Question:
I am using Google drive ios sdk in my app. I use the following code during sign in process.
'''
GTMOAuth2ViewControllerTouch *authViewController = [[GTMOAuth2ViewControllerTouch alloc] initWithScope:kGTLAuthScopeDrive
clientID:kClientId
clientSecret:kClientSecret
keychainItemName:self.keychainID
delegate:self
finishedSelector:@selector(viewController:finishedWithAuth:error:)];
[parentController presentViewController:authViewController animated:YES completion:^(void){
NSLog(@"Presented");
}];
'''
But I get a weird screen during sign in process, with token being displayed in this screen. Does anyone know why this is happening? Can I avoid this screen in any way?
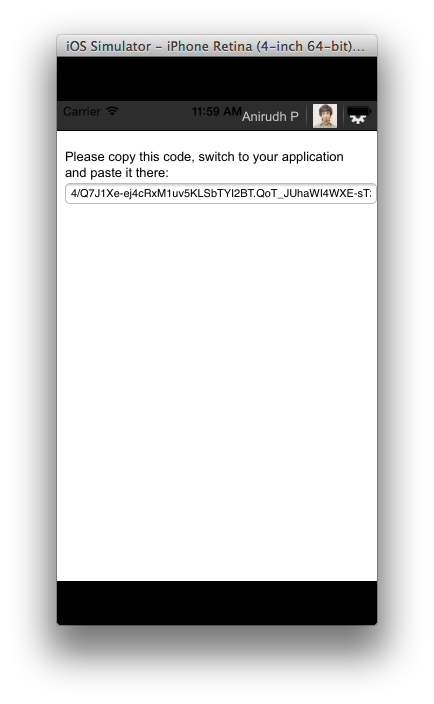
Answer: Yes, You can avoid this.It takes few seconds to load your account window.
It is an authentication process which occurs, when you Log In , It is one type of 'Authentication Request token', which is used to log in into you Google Drive Account.